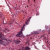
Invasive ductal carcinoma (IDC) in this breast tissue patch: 0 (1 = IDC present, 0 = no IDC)